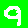
Digit: 9